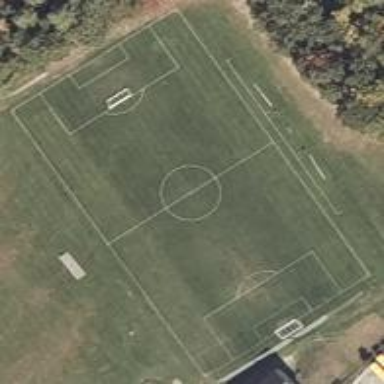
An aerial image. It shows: Grassy pitch for various sports activities.